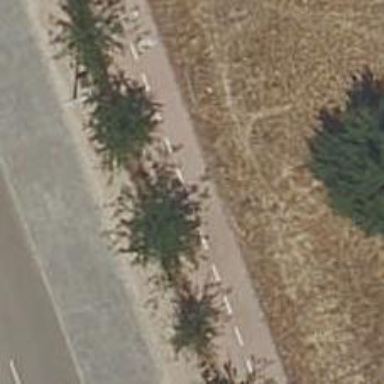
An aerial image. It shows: Cycleway.